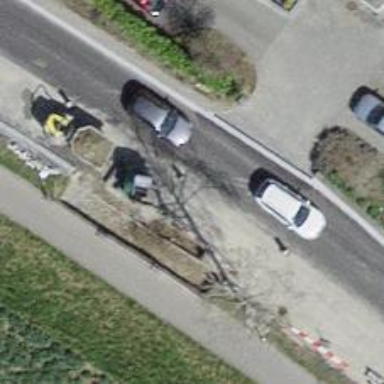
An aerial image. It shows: Secondary road with asphalt surface.